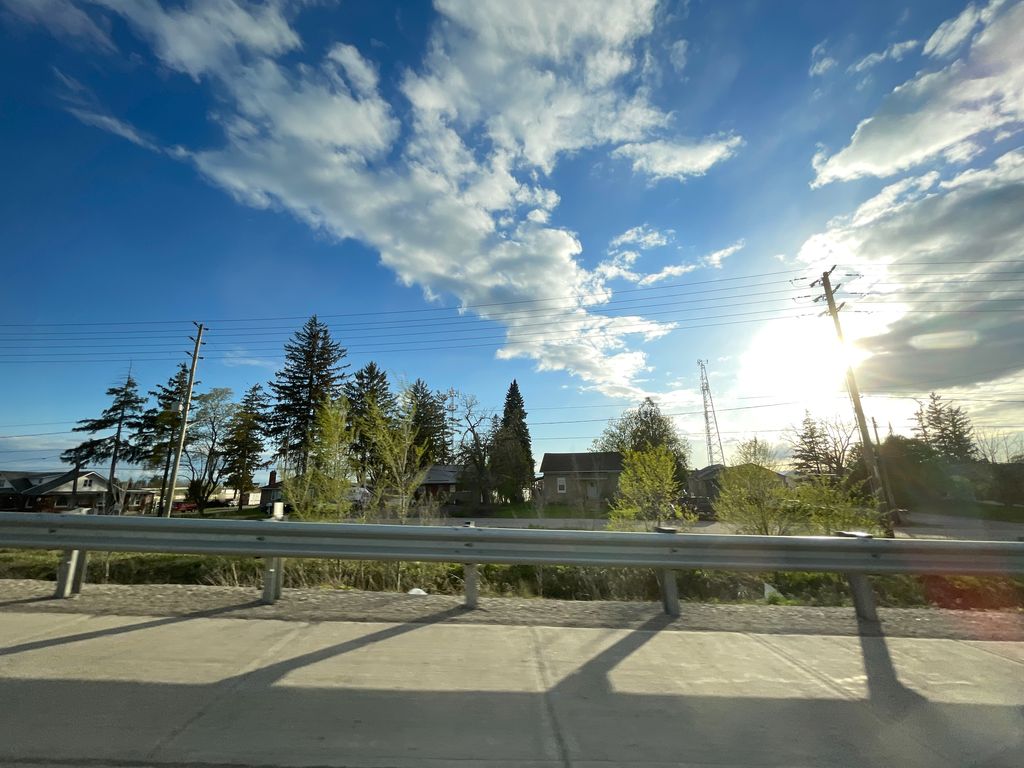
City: kitchener-waterloo